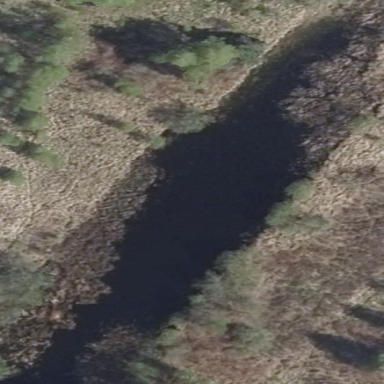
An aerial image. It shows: Pond surrounded by natural water.